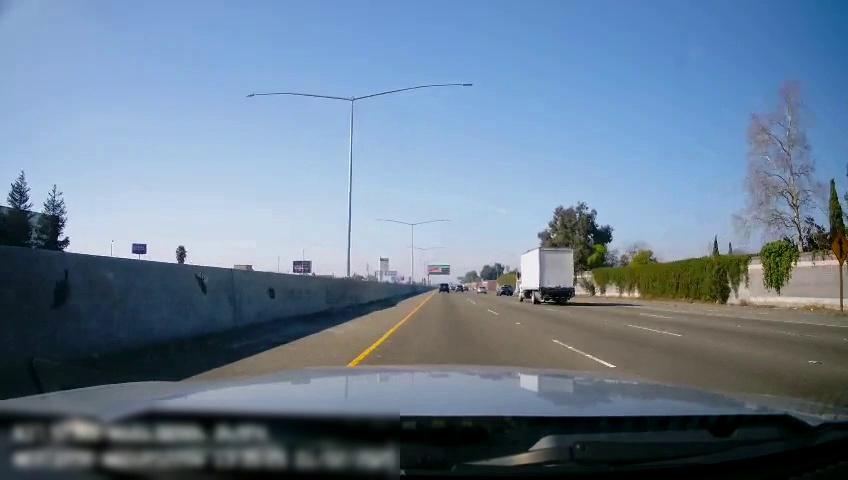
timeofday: Day
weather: Sunny
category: Drivable Space
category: Vehicles | SUV
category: Vehicles | Truck
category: Vehicles | Car
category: Vehicles | Truck
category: Lanes | Current Lane
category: Lanes | Current Lane
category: Lanes | Alternate Lane
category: Lanes | Alternate Lane
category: Lanes | Alternate Lane
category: Traffic | Signs